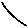
Label: line